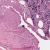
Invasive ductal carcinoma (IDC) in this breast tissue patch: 1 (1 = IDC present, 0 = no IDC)